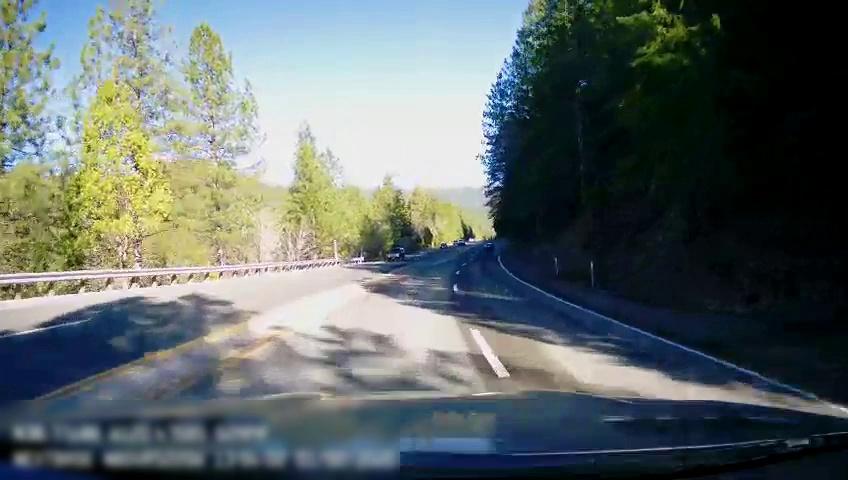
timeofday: Day
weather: Sunny
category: Drivable Space
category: Vehicles | SUV
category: Lanes | Opposite Lane
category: Lanes | Alternate Lane
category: Lanes | Current Lane
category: Lanes | Opposite Lane
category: Lanes | Current Lane
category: Lanes | Alternate Lane
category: Lanes | Opposite Lane